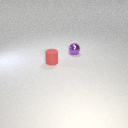
small purple metal sphere behind small red rubber cylinder